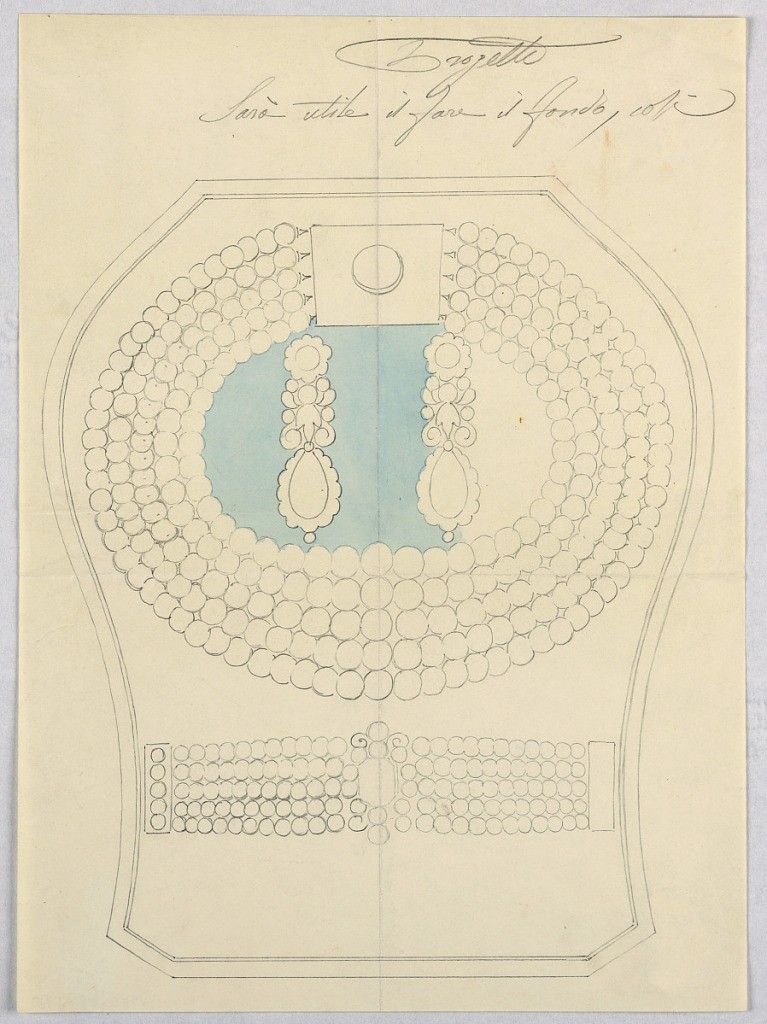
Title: Design for a Jewel Box with Earrings, a Pearl Necklace, and a Bracelet
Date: ca. 1850
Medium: Graphite, brush and blue watercolor wash on paper
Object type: Drawing
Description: Plan of a jewel box containing earrings, a pearl necklace, and a bracelet. Necklace and bracelet consist of five strings of pearls.